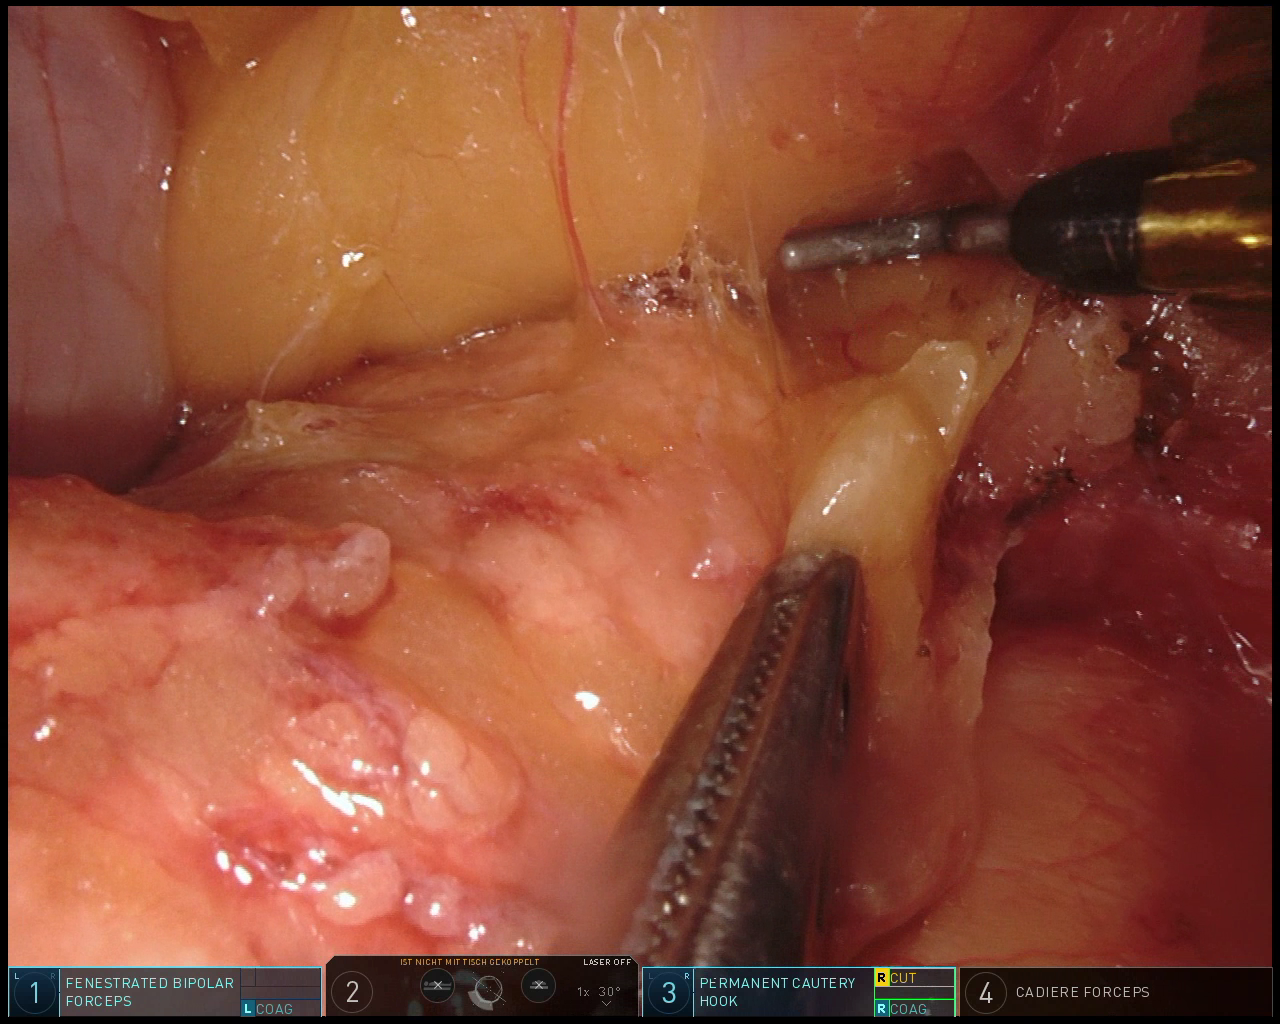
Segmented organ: pancreas
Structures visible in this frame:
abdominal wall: no
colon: no
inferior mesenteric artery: no
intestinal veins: no
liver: no
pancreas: yes
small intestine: no
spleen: no
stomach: yes
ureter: no
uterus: no
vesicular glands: no